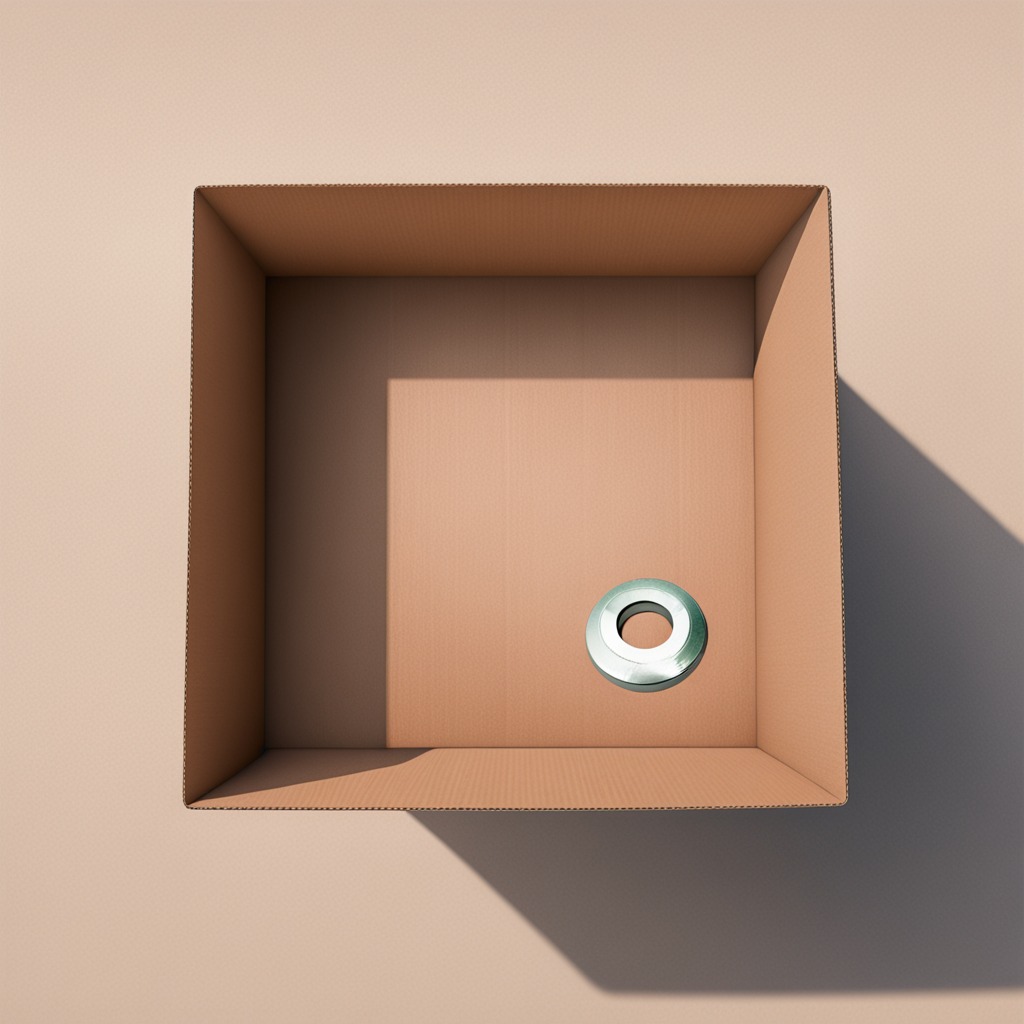
A flat metal washer is lying on the cardboard box surface in an outdoor workshop during daytime bright natural light soft shadows slightly creased but